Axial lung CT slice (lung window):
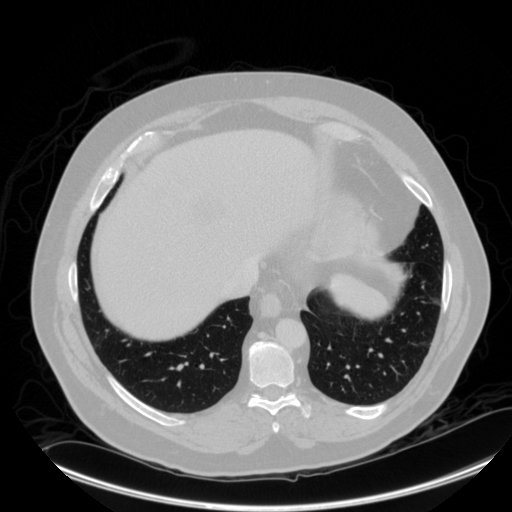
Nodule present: no